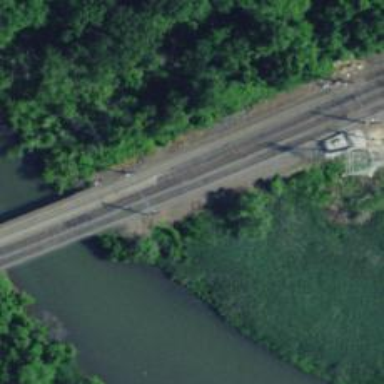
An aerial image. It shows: Bridge over railway with electrified contact lines.